Interaction volume radius: 5 \u00c5
Interaction volume height: 25 \u00c5
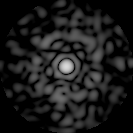
Disorder parameter: 0.8381